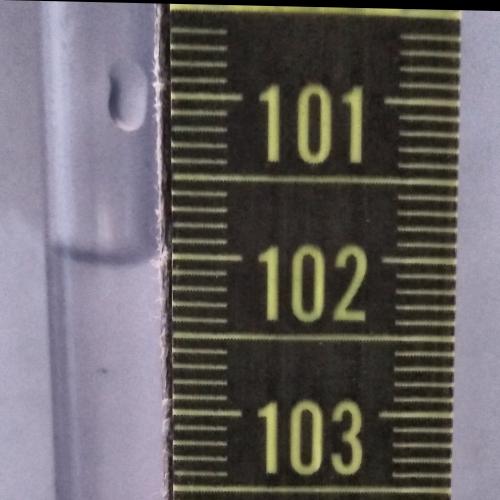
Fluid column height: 102.0 cm